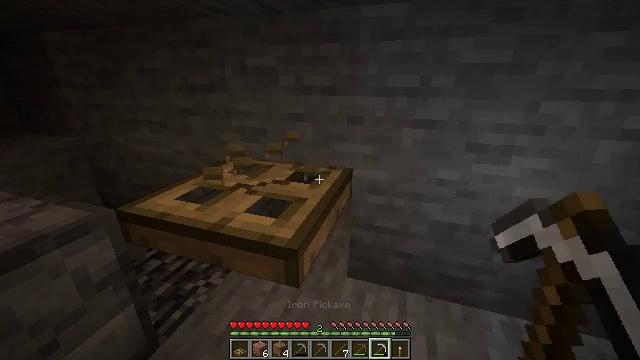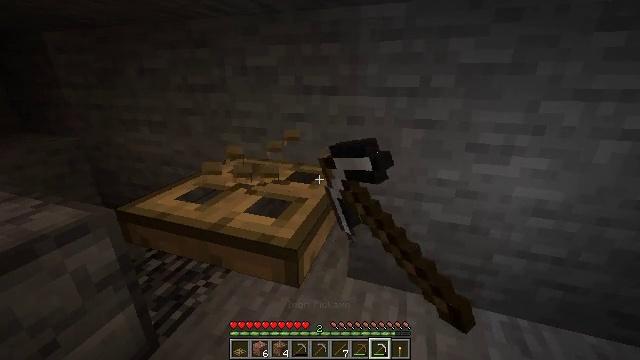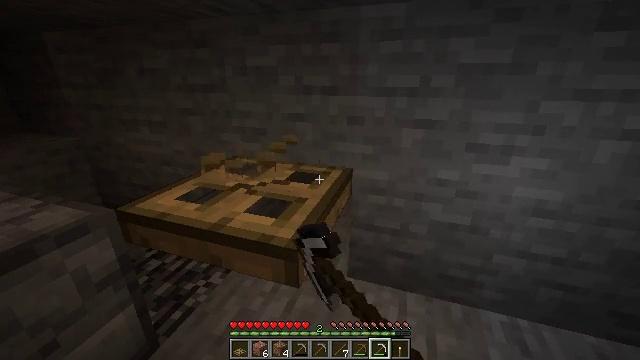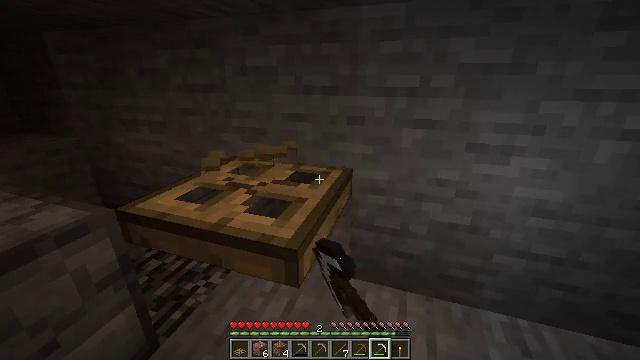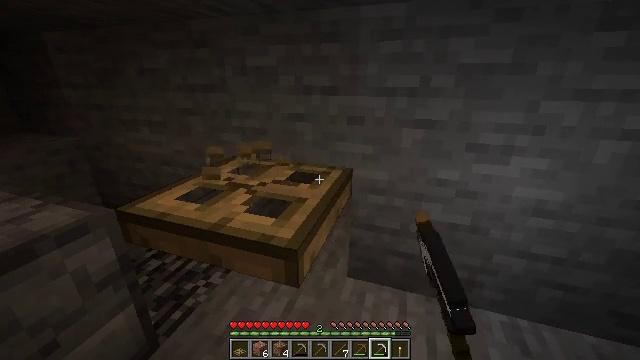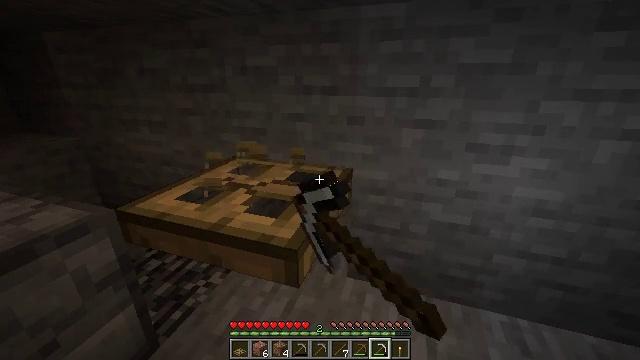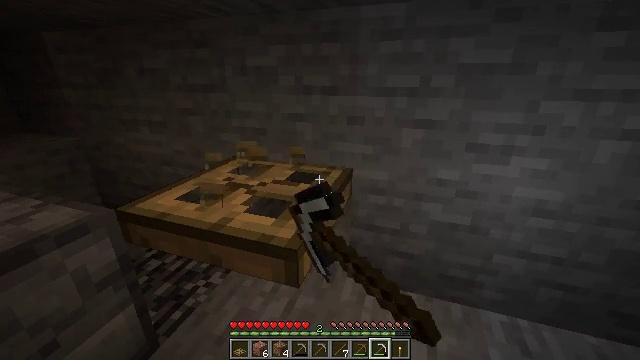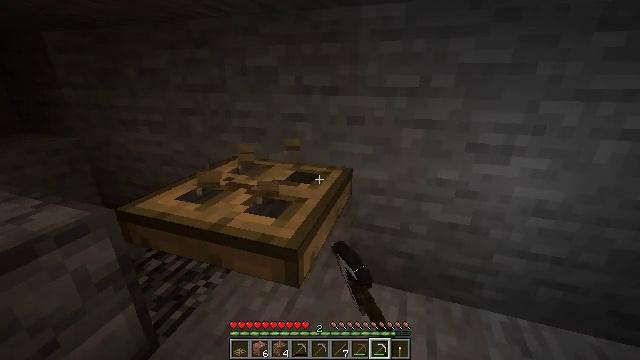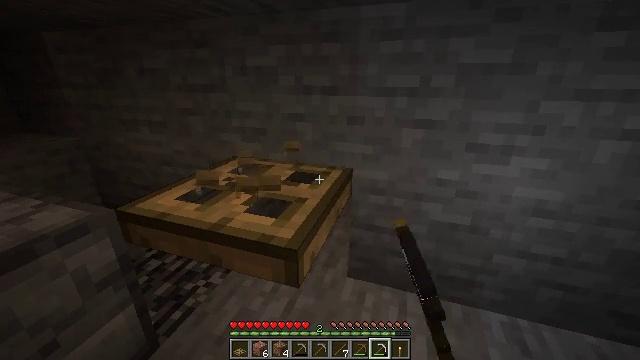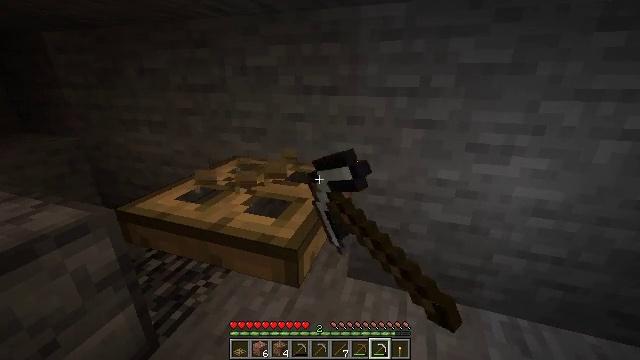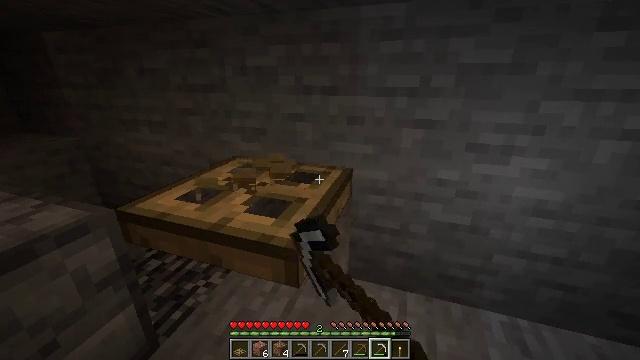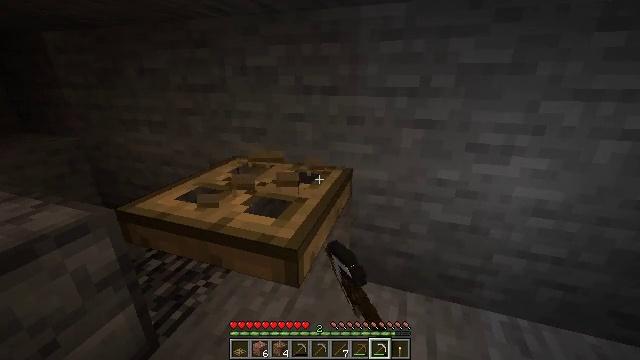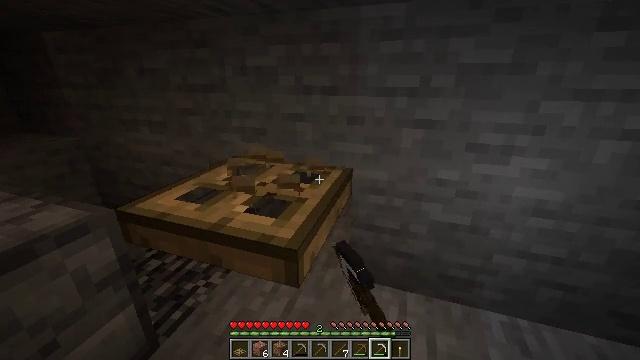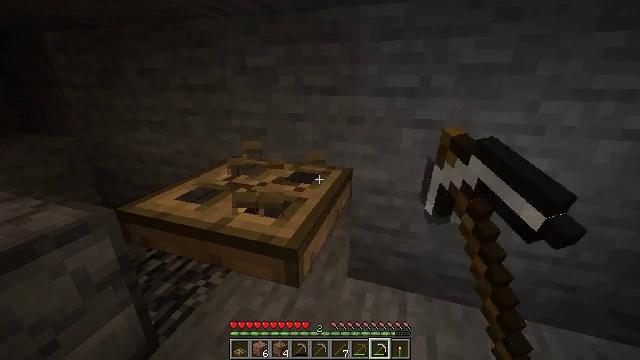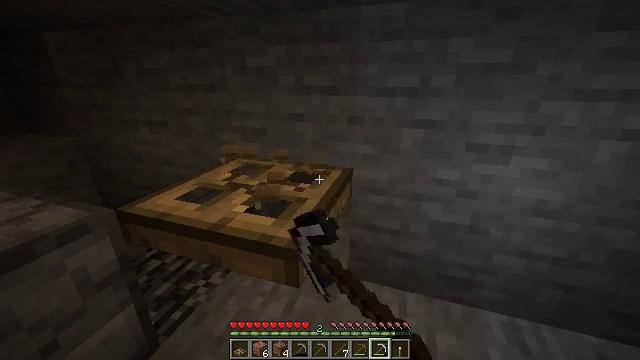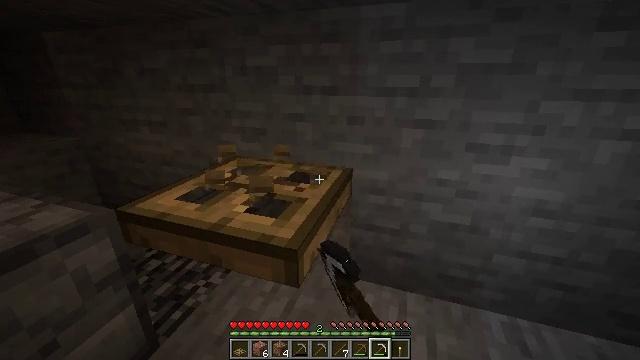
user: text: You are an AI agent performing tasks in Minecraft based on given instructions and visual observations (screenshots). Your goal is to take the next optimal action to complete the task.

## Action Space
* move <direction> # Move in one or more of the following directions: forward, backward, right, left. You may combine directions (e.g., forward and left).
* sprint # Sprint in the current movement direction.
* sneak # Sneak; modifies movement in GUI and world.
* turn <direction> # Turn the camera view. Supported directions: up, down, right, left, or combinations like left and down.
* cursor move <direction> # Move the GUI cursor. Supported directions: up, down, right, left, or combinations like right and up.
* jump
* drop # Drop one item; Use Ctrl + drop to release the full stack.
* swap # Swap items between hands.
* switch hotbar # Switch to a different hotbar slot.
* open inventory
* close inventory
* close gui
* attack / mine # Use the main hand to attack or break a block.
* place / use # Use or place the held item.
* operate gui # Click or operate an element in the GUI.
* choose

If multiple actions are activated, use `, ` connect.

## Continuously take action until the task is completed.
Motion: motion action
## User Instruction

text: Get the oak trapdoor back into your inventory.
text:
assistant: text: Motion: attack / mine
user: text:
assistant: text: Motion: attack / mine
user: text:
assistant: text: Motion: attack / mine
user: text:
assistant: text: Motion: attack / mine
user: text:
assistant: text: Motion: attack / mine
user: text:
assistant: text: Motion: attack / mine
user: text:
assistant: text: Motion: attack / mine
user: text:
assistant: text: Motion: attack / mine
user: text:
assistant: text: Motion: attack / mine
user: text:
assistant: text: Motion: attack / mine
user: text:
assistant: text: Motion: attack / mine
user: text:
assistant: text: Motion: attack / mine
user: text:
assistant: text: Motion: attack / mine
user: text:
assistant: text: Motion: attack / mine
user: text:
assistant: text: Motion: attack / mine
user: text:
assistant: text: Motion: attack / mine
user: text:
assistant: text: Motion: attack / mine
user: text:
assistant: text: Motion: attack / mine
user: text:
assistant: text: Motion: attack / mine
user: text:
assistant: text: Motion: attack / mine
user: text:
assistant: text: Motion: attack / mine
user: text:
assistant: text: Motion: attack / mine
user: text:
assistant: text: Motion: attack / mine
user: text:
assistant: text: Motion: attack / mine
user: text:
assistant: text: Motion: attack / mine
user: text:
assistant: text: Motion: attack / mine
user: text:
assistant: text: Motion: attack / mine
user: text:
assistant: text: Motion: attack / mine
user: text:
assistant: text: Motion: attack / mine
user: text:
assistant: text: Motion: attack / mine